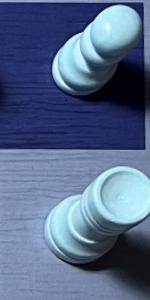
Label: Rook_White